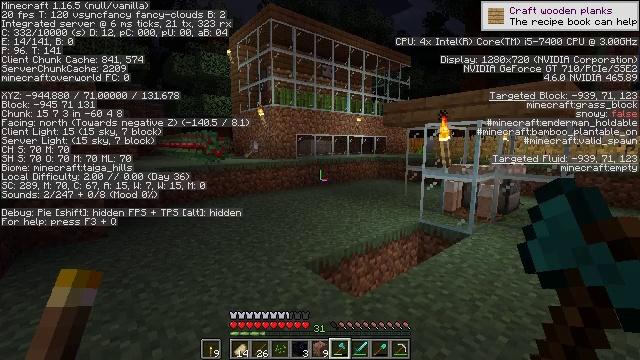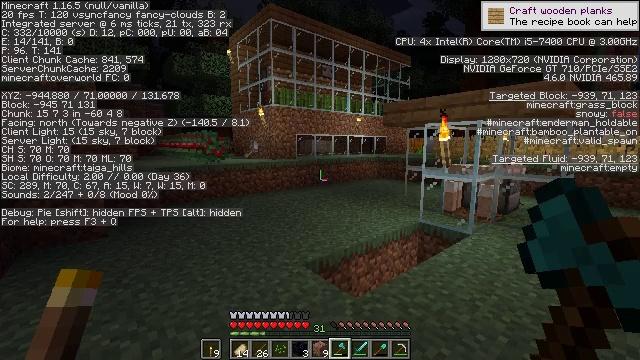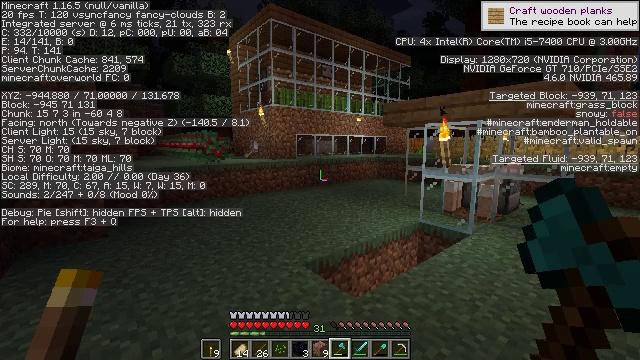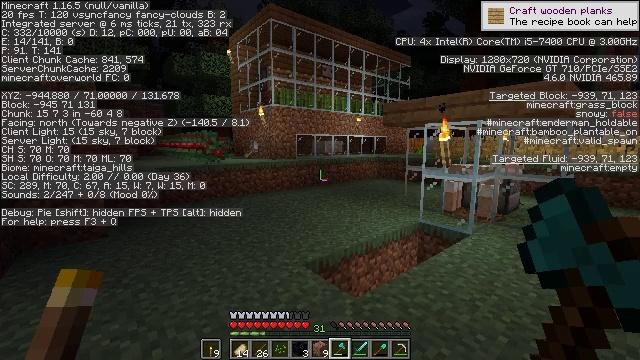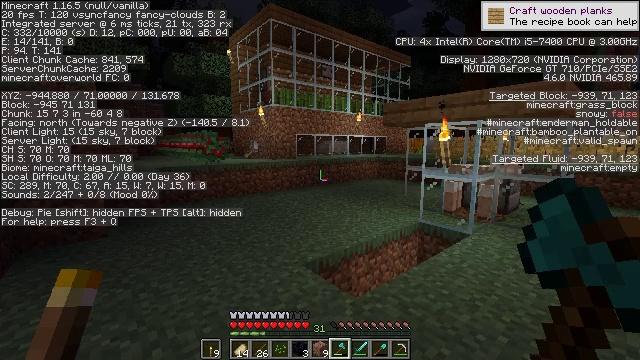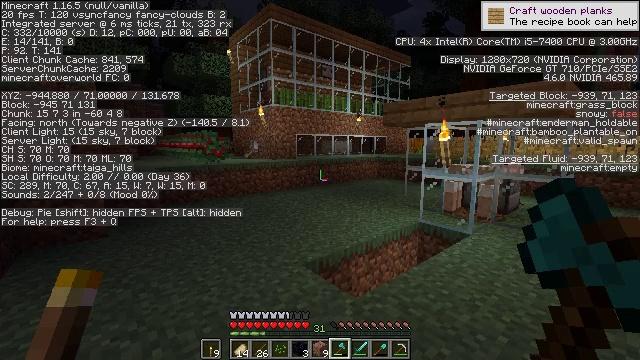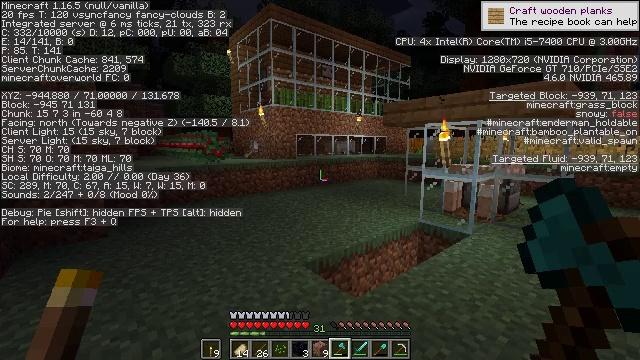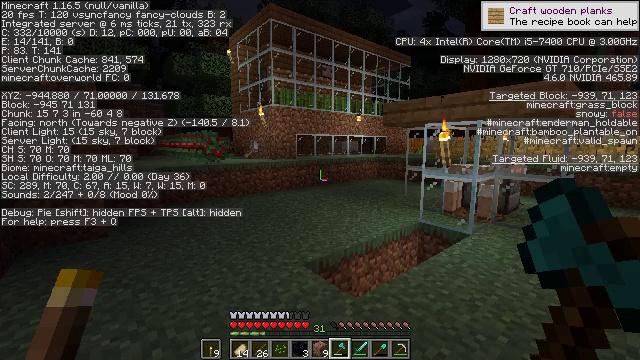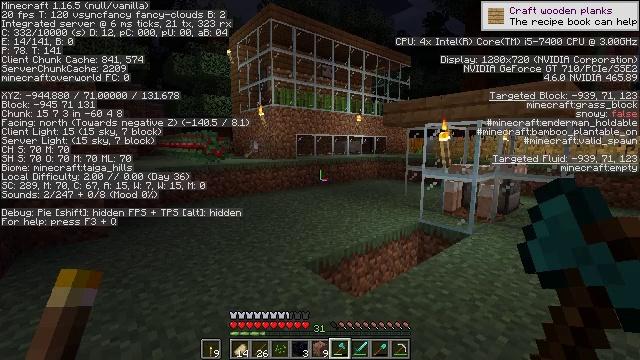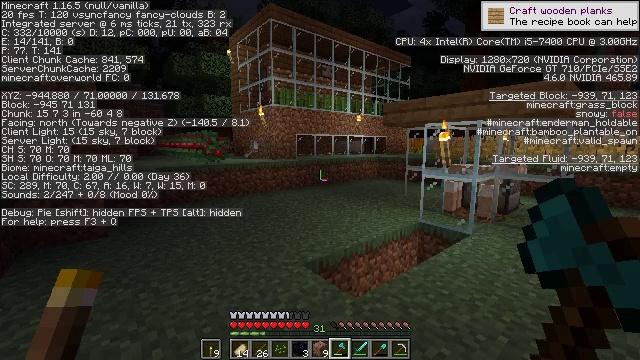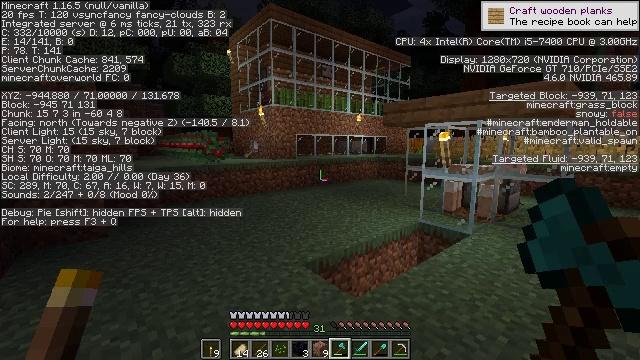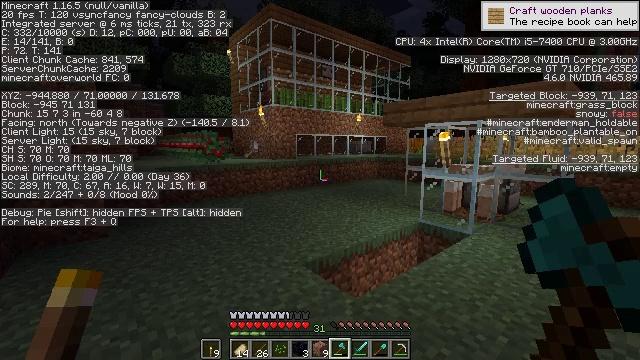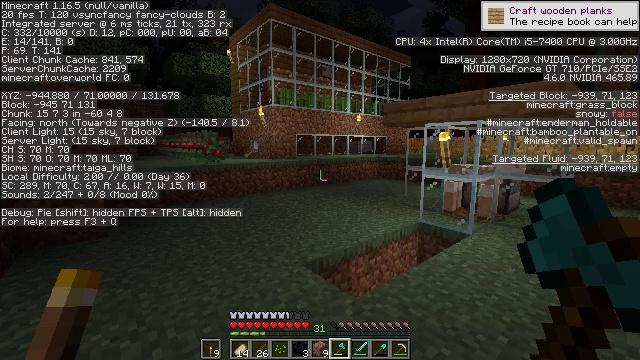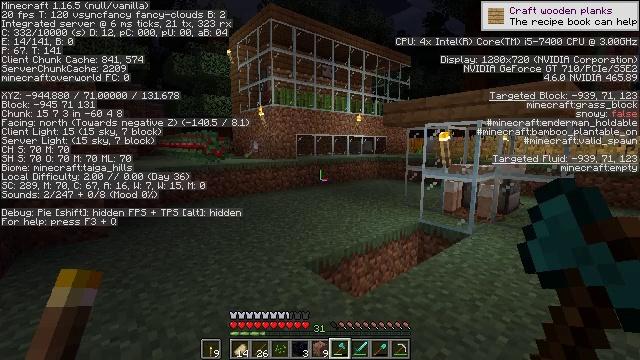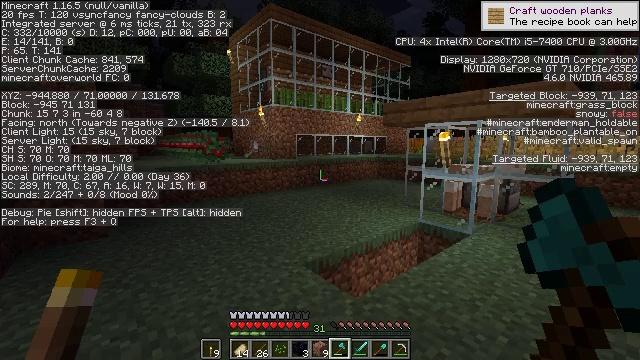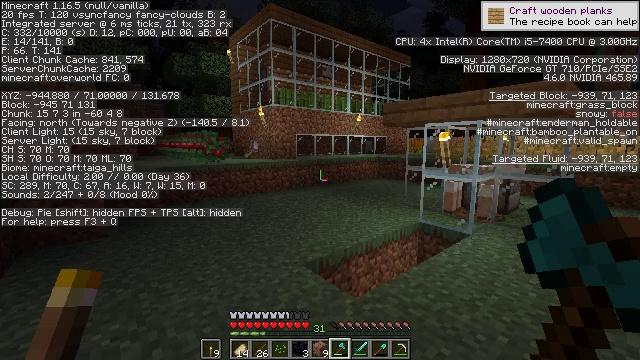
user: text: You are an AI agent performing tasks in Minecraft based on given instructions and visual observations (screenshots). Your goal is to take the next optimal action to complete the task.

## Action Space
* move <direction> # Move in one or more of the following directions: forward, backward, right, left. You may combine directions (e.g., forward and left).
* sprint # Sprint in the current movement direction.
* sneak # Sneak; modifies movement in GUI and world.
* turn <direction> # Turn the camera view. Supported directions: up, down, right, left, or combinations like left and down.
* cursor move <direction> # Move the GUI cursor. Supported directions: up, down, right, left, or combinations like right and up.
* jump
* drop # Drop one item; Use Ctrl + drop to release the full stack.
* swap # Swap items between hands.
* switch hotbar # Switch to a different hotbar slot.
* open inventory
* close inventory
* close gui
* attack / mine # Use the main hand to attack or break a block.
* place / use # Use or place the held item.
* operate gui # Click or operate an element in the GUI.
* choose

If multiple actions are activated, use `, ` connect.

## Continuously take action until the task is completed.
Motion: motion action
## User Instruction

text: Open a crafting table to craft a rail.
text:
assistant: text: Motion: no_op
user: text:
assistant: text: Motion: no_op
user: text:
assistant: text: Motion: no_op
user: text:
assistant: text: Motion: no_op
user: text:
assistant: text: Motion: no_op
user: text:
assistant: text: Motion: no_op
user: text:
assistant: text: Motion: no_op
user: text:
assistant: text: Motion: no_op
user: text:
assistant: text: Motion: no_op
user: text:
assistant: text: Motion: no_op
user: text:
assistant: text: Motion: no_op
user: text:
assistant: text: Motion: no_op
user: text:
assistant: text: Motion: no_op
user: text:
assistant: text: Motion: no_op
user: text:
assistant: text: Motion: no_op
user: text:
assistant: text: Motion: no_op
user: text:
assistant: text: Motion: no_op
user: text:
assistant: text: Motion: no_op
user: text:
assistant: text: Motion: no_op
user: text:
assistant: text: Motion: no_op
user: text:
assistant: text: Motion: no_op
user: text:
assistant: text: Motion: no_op
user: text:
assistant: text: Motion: no_op
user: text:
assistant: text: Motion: no_op
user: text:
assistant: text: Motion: no_op
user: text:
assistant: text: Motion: no_op
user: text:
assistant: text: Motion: no_op
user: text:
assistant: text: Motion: no_op
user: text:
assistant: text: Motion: no_op
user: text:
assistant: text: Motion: no_op